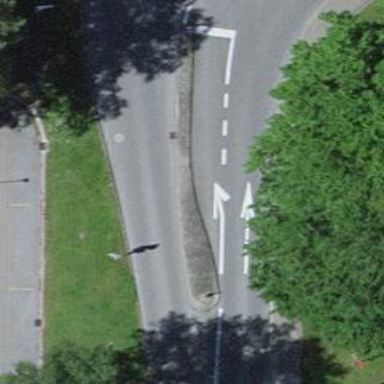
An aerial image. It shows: Traffic calming island.